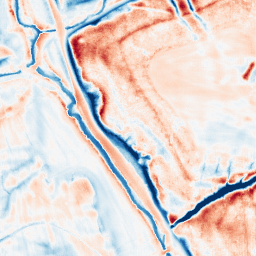
Category: classical
Decomposition family: uniform
Decomposition parameters: size: 20
Upsampling method: fft_zeropad
Upsampling parameters: scale: 2
Upsampling scale: 2